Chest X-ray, PA view. Patient: 23 years old, sex F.
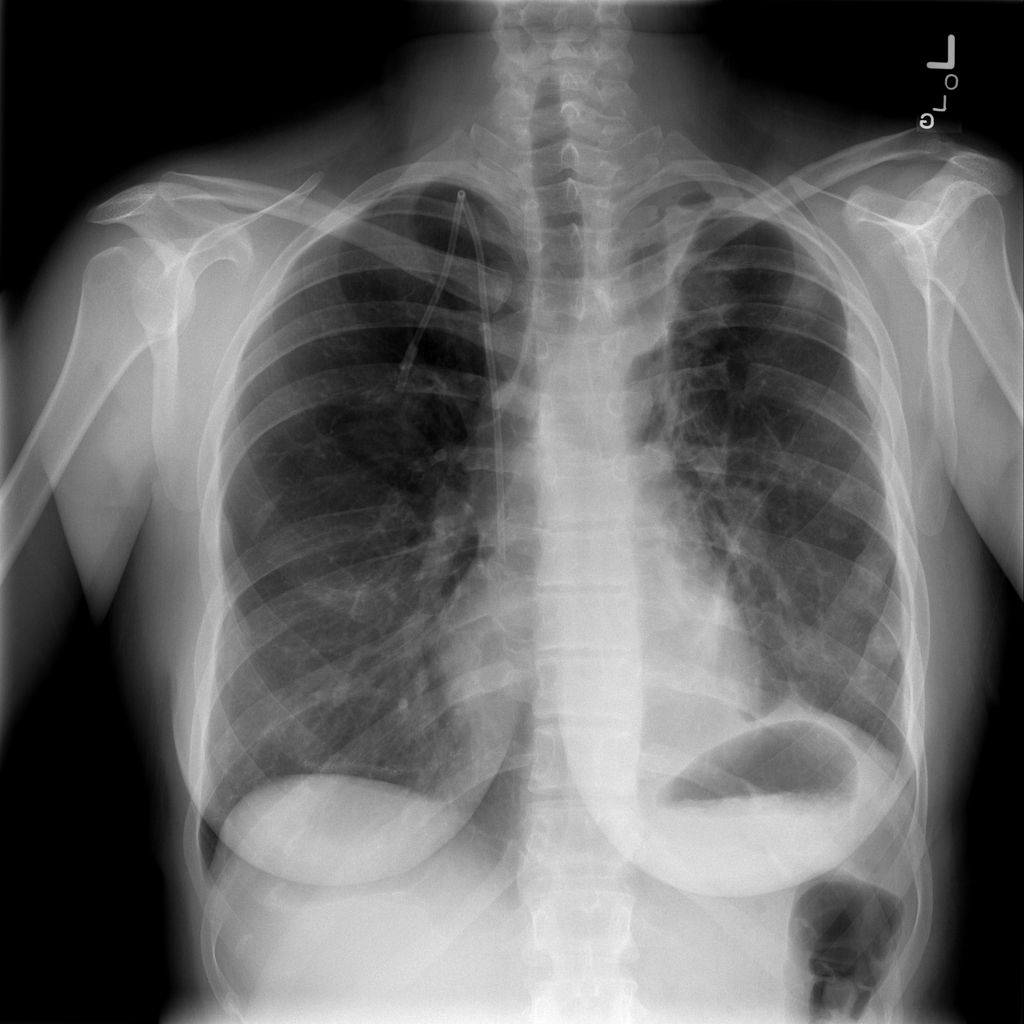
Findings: No Finding